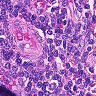
Metastatic tissue present: no